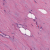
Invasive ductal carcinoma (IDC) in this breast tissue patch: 1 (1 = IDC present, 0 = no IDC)